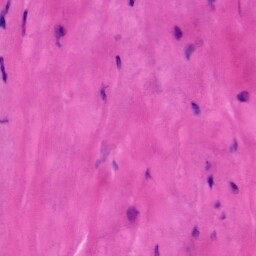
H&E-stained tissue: Tonsil